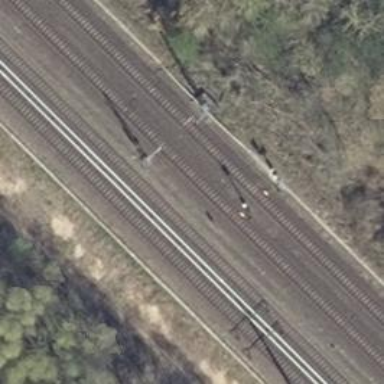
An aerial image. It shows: Railway signal.